Question: I am create a 'div' and in 'JavaScript' and after that push it to 'Google Map' i attach some 'css' properties with that 'div' all properties are applied except 1 property that is 'bottom' i specify a value of '15px' but it shows '0px'.
Any thoughts how do i apply that.
Demo is <URL>
This is how I create 'div'
'''
var unitControlDiv = document.createElement('div');
unitControlDiv.style.margin = '4px';
unitControlDiv.style.padding = '4px';
unitControlDiv.style.backgroundColor = 'ButtonShadow';
unitControlDiv.style.borderRadius = '10px';
unitControlDiv.style.bottom = '15px';
unitControlDiv.style.right = '10px';
unitControlDiv.className = 'unitContainer';
'''
Following is the css that generated after map load

i want to change above 'bottom' and 'right' from '0','320px' to '15px','10px' respectively
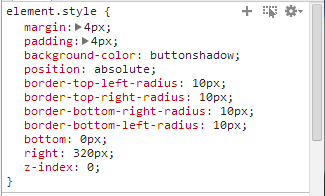
Answer: The problem is this line:
'''
map.controls[google.maps.ControlPosition.BOTTOM_RIGHT].push(unitControlDiv);
'''
This line is basically resetting your bottom css property to '0px' because its positioning the controls to the bottom. To workaround this problem you can use margin bottom.
'''
unitControlDiv.style.marginBottom = '50px';
'''
<URL>
---- Updated ------
So why don't you override it in the css itself...
'''
.unitContainer {
margin:4px;
padding:4px;
background-color:ButtonShadow;
border-radius:10px;
bottom: 50px !important; /*Changed here*/
}
'''